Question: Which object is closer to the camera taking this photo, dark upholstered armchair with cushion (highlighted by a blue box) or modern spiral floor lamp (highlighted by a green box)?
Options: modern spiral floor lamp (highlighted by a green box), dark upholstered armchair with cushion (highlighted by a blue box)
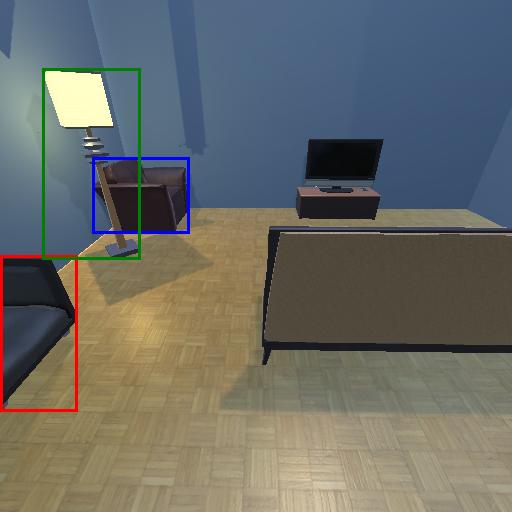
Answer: modern spiral floor lamp (highlighted by a green box)